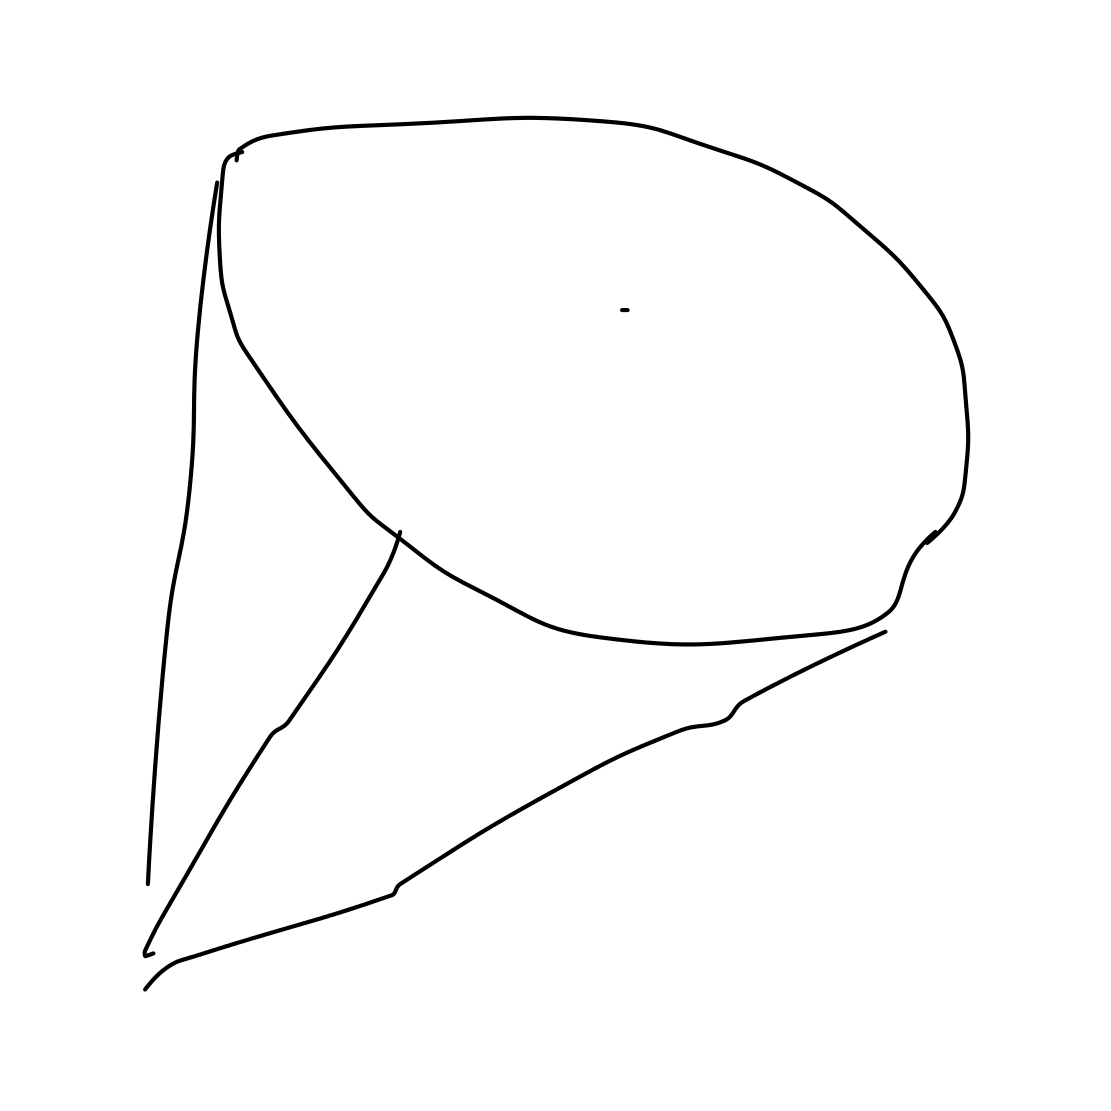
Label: satellite dish